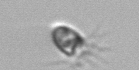
Label: Balanion